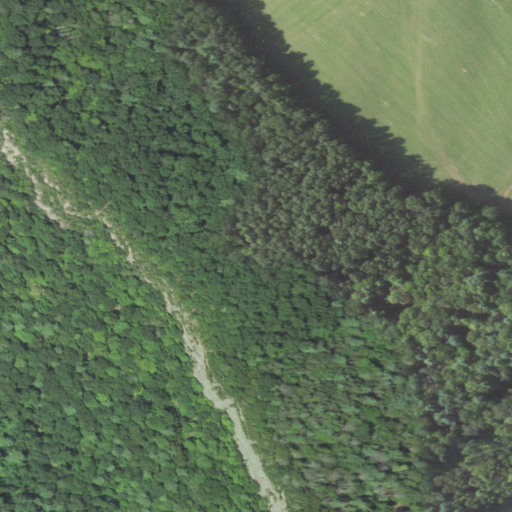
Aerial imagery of mountain in Pennsylvania named Red Rock Mountain containing deciduous forest, mixed forest, pasture, and evergreen forest